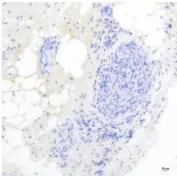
Immunohistochemistry showed that the sebaceous glands and squamous epithelium expressed NMDAR1.
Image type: pathology (immunostaining)